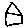
Label: house